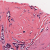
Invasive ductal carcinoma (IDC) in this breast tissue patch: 1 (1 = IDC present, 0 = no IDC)